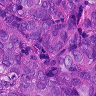
Metastatic tissue present: yes